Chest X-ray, PA view. Patient: 63 years old, sex M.
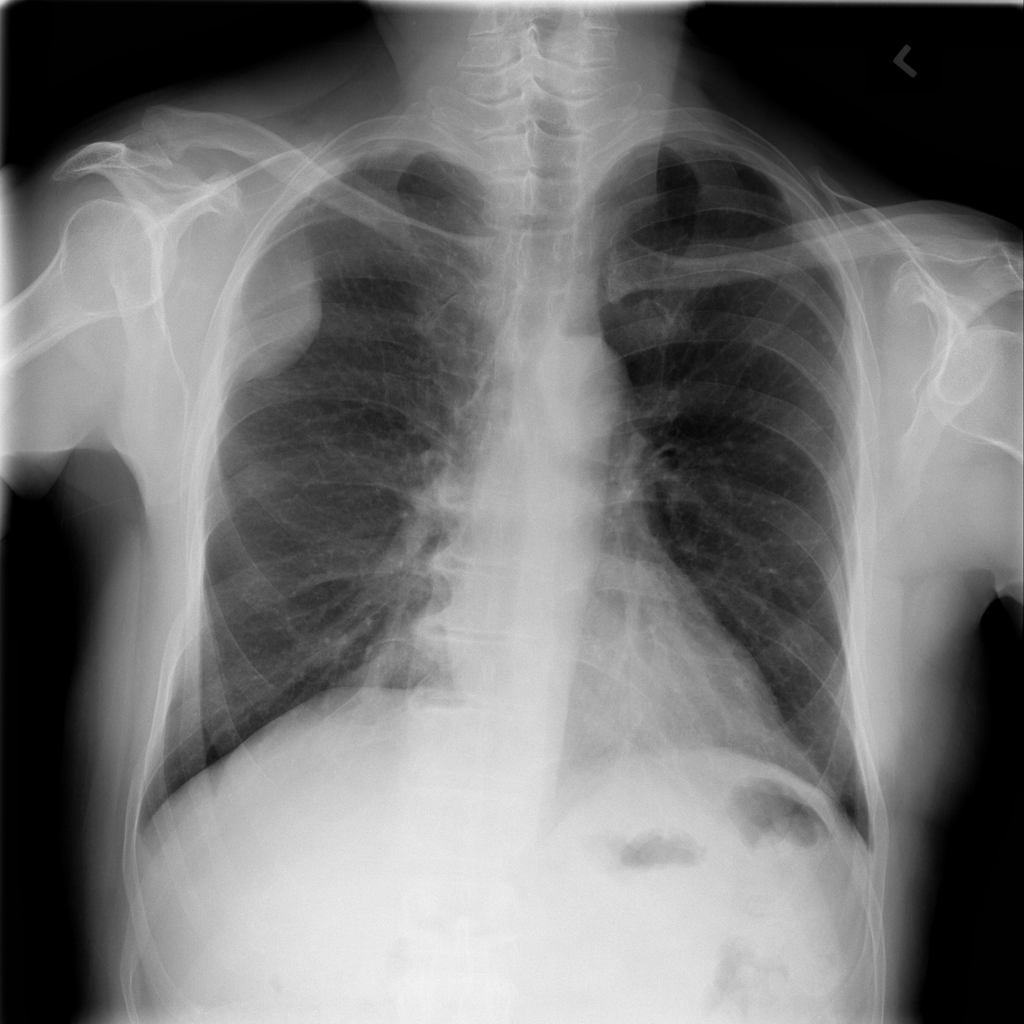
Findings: Mass